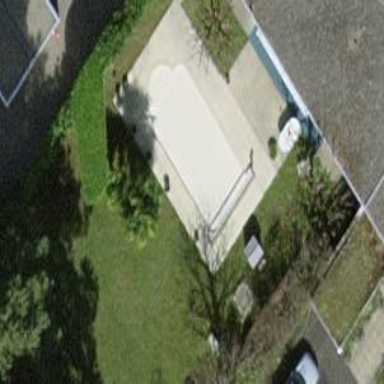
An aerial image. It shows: Swimming pool located in leisure land.